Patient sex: M
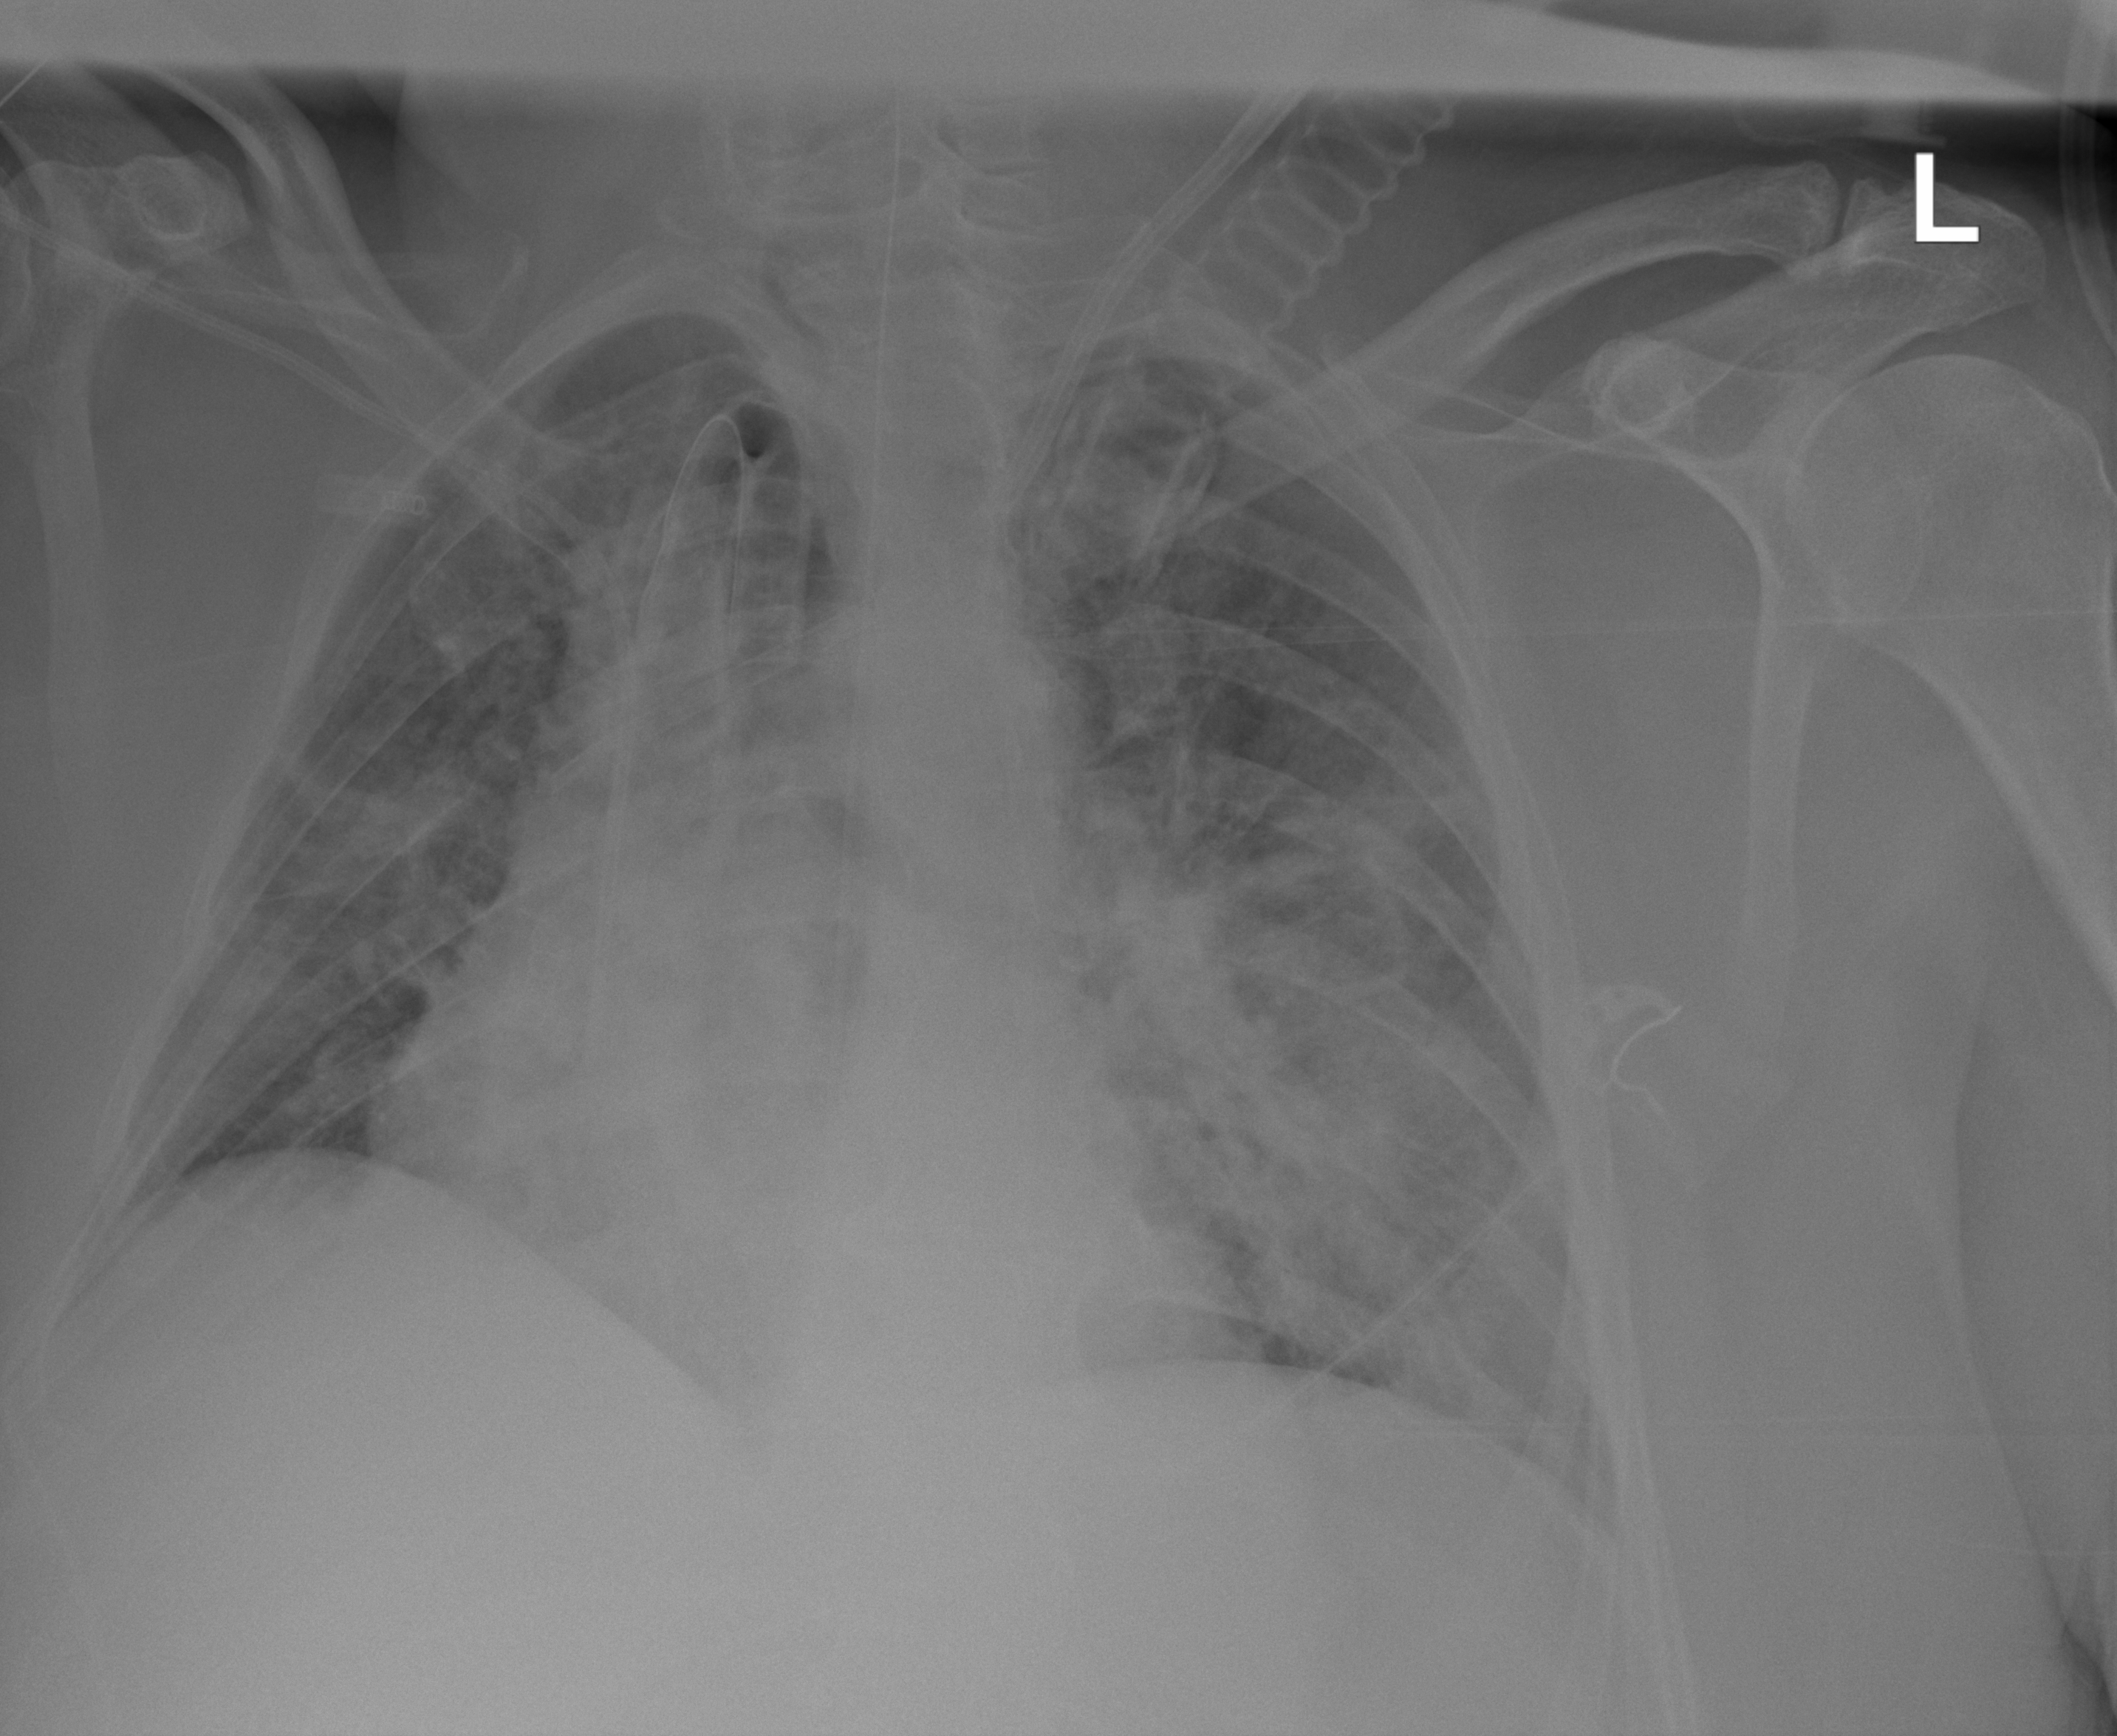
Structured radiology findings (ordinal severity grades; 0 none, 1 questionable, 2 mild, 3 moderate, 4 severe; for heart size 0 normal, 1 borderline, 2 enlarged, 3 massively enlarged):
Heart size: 1
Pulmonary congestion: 2
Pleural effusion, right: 0
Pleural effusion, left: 0
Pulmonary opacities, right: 0
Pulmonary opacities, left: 2
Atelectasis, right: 0
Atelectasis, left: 2